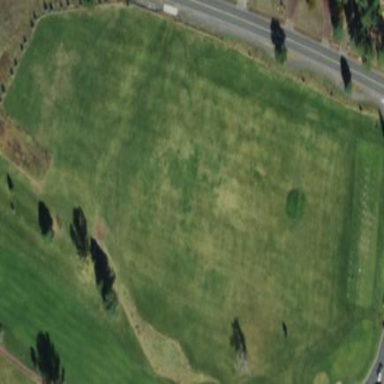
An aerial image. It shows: Grassy area designated as driving range for golf.